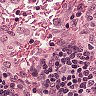
Metastatic tissue present: no